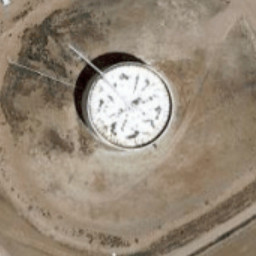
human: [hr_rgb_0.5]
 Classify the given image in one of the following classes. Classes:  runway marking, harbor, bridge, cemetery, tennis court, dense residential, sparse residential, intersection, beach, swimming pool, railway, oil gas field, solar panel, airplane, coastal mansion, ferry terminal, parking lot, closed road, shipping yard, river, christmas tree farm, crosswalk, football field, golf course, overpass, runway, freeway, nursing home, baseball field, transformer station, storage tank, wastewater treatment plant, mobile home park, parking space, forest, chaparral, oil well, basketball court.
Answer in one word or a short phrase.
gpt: storage tank